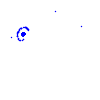
Particle: electron